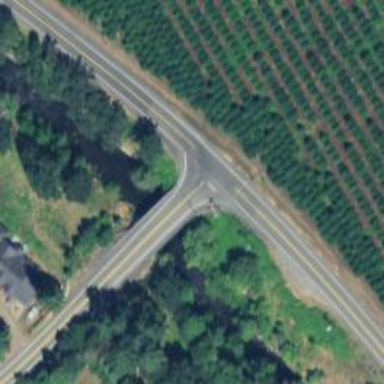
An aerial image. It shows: Tertiary road with bridge.